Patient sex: F
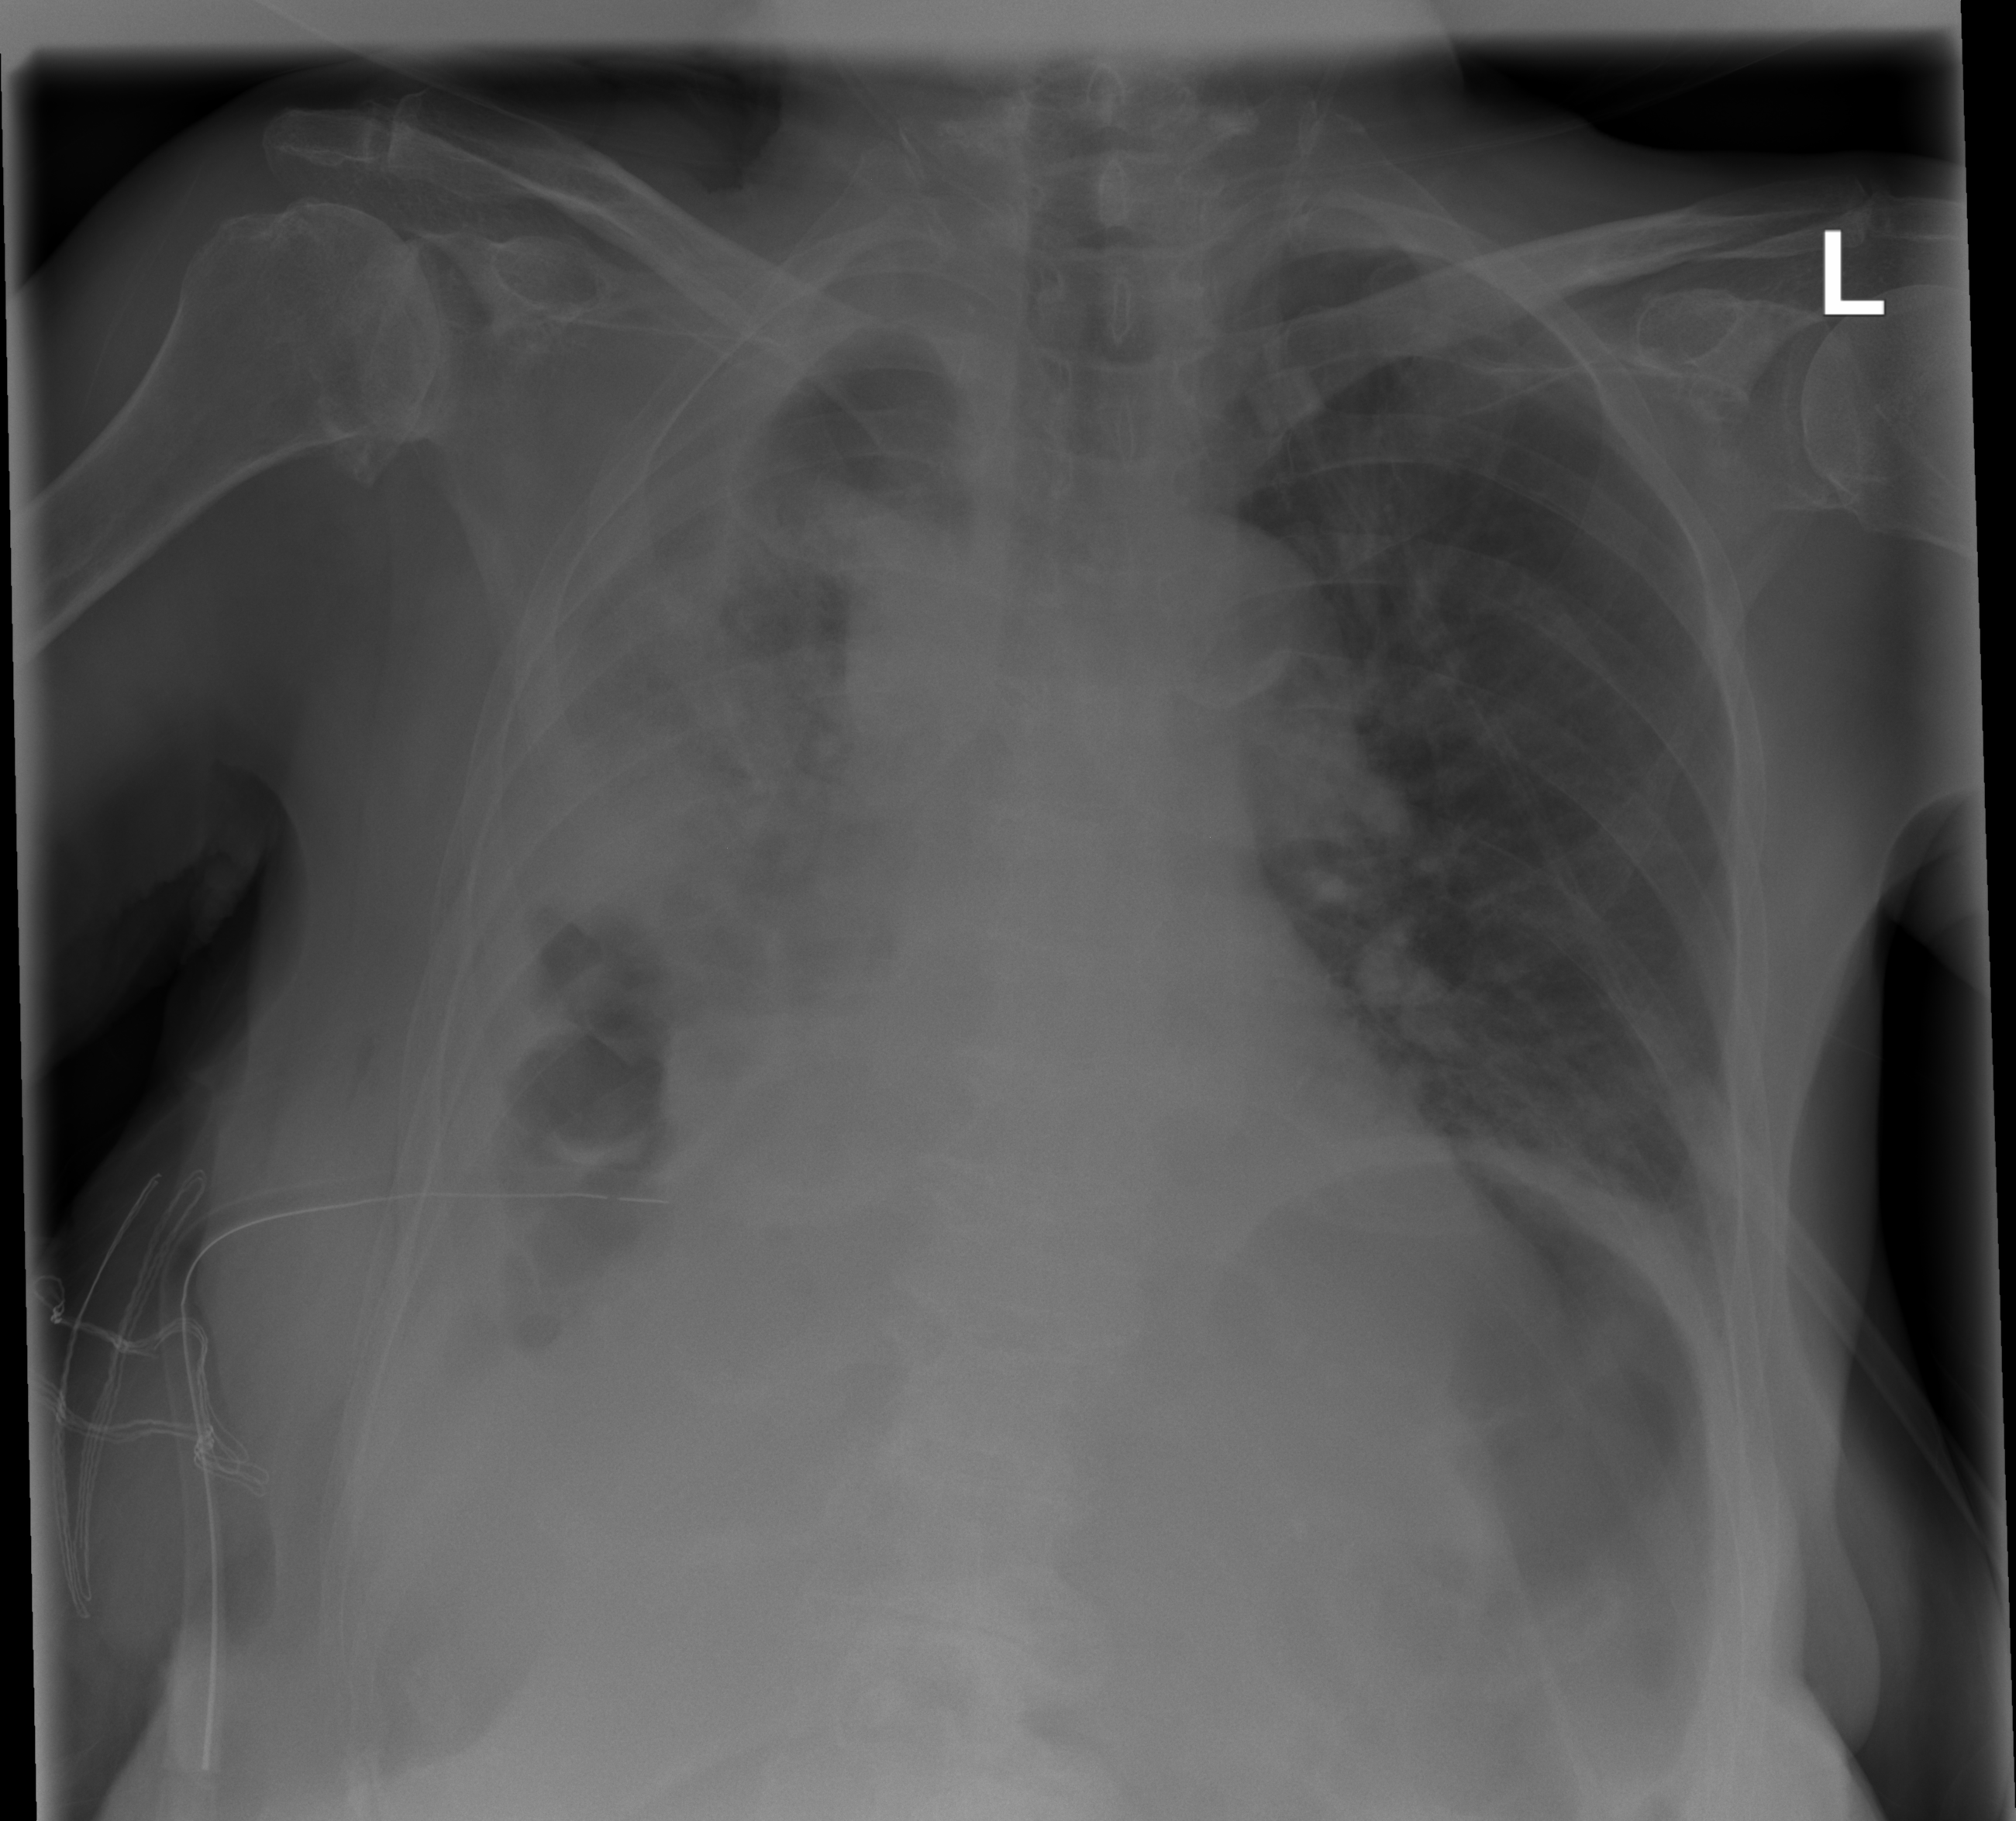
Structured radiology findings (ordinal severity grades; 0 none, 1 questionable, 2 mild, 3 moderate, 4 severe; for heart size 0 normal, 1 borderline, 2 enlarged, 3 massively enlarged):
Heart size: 2
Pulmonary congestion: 2
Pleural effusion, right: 3
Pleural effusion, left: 0
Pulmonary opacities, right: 0
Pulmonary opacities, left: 2
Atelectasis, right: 3
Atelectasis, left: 0